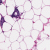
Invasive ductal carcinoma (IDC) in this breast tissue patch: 0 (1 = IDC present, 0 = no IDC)